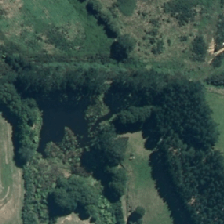
Land cover: lake_pond